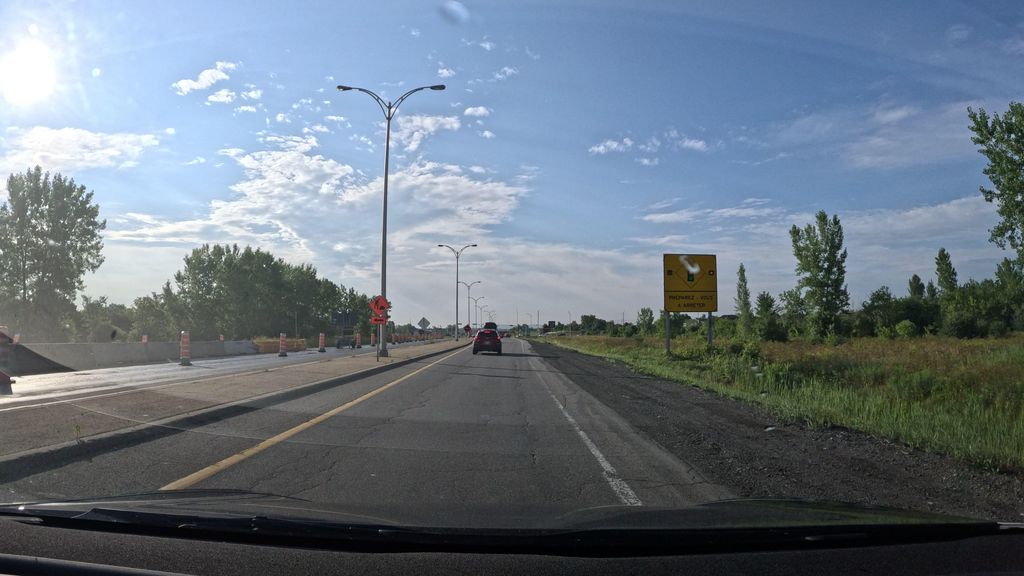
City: montreal